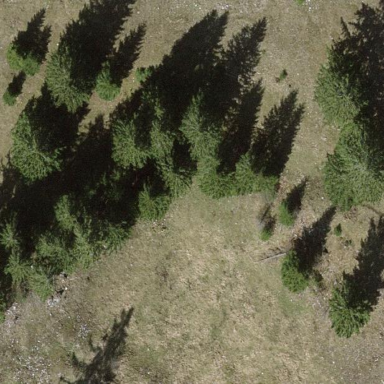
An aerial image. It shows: Forest area.